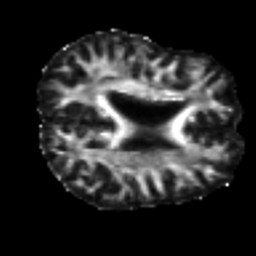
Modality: FA
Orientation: axial
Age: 43
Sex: male
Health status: healthy
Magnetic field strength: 3 T
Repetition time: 7 s
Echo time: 0.0926 s